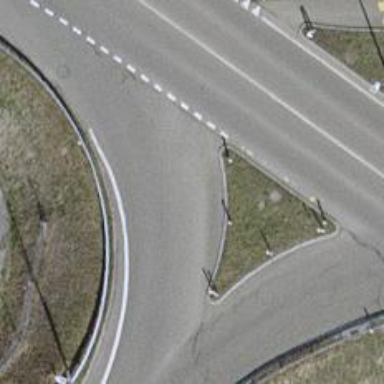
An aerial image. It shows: Asphalt motorway link.